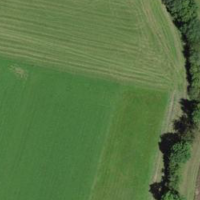
EUNIS habitat code: 52
Species observed at this site:
Prunus spinosa
Trifolium repens
Medicago sativa